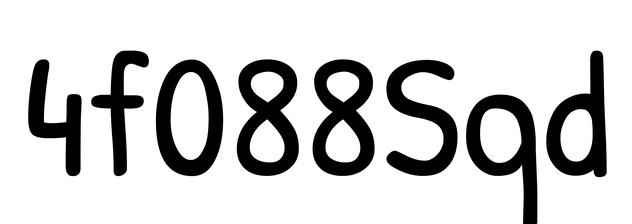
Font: PatrickHand-Regular